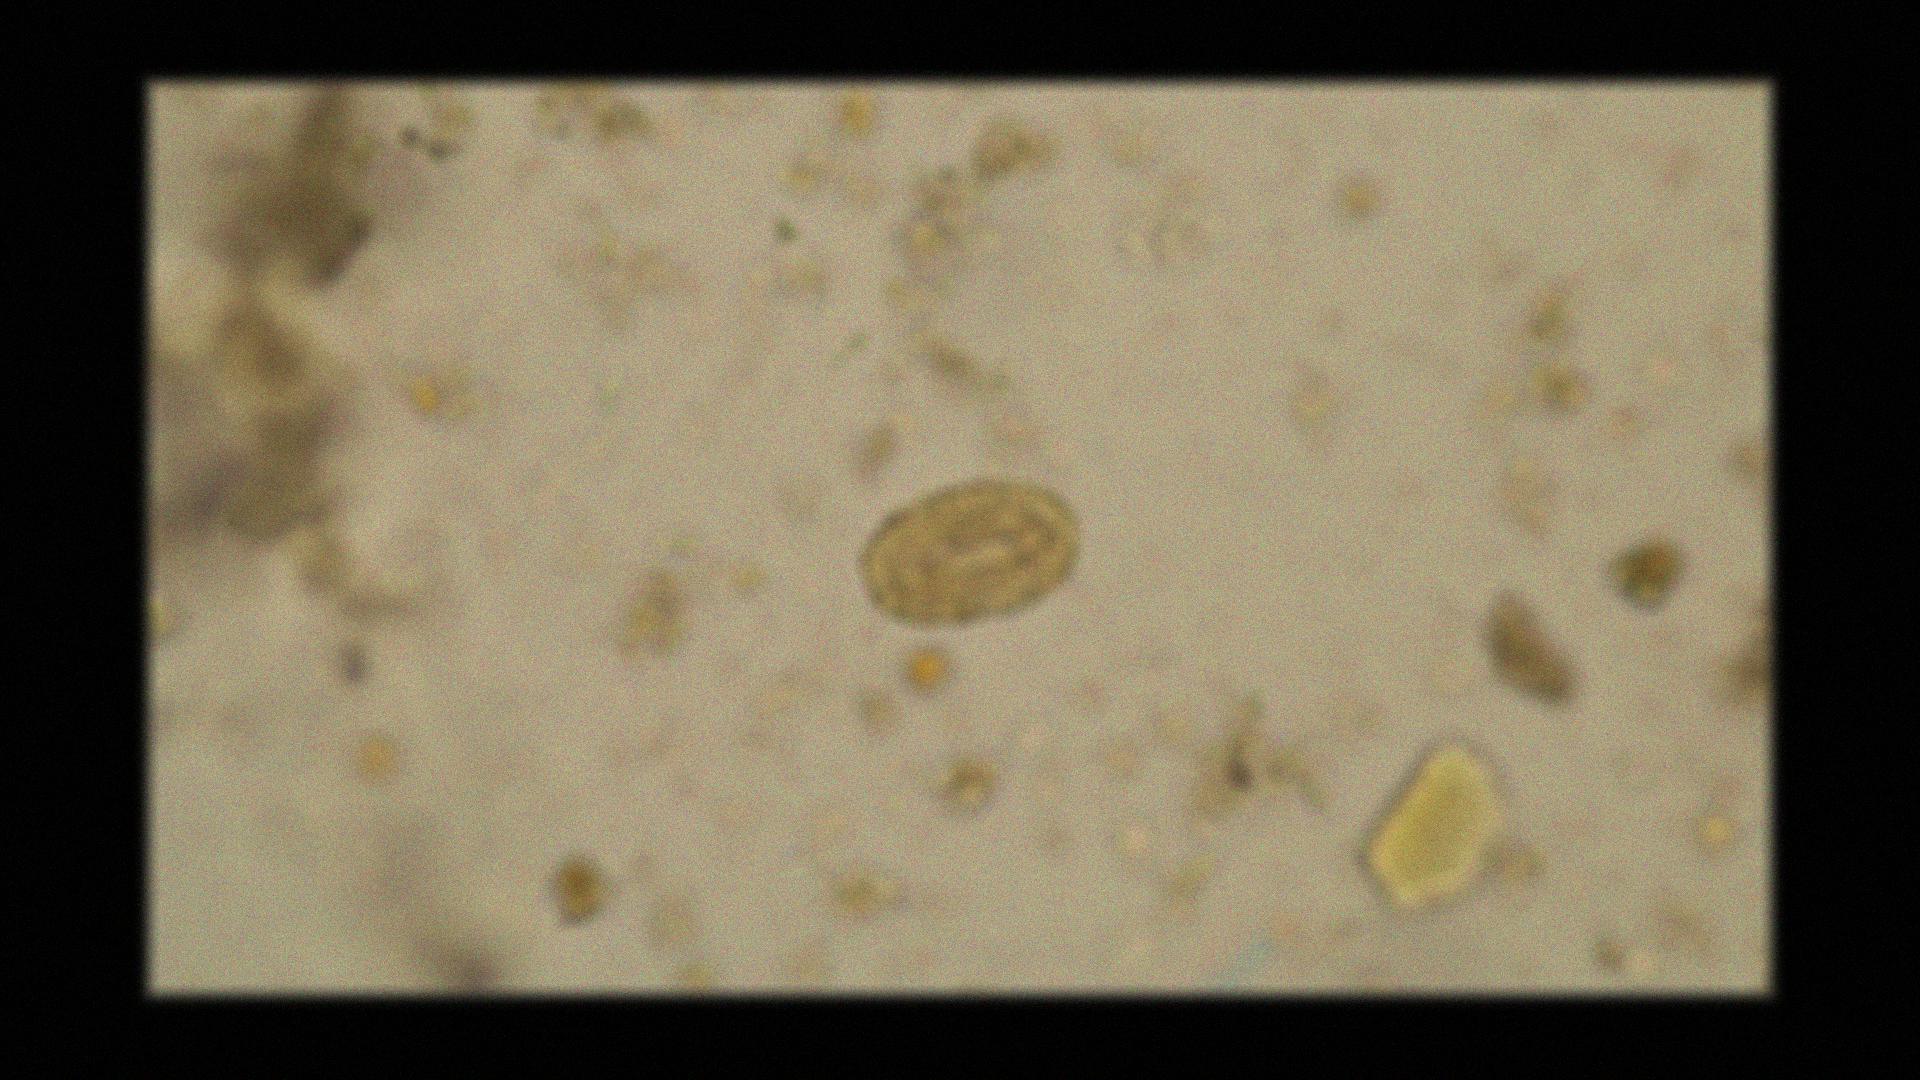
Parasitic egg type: Ascaris lumbricoides